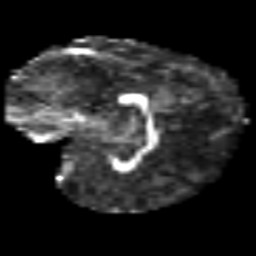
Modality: FA
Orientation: sagittal
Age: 40
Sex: female
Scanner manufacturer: siemens
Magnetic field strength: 3 T
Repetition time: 6.1 s
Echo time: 0.101 s